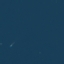
Land use / land cover: SeaLake